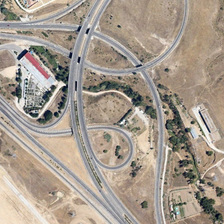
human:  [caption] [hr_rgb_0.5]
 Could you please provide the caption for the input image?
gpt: a building and bareland are near a viaduct .

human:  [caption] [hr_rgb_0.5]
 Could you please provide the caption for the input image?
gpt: the viaduct surrounds the houses and ornamented with a few plants .

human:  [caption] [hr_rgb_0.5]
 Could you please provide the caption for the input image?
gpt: a building and bareland are near a viaduct .

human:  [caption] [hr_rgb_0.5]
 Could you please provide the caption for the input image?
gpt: the viaduct surrounds the houses and ornamented with a few plants .

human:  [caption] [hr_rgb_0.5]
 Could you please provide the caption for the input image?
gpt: a building and bareland are near a viaduct .